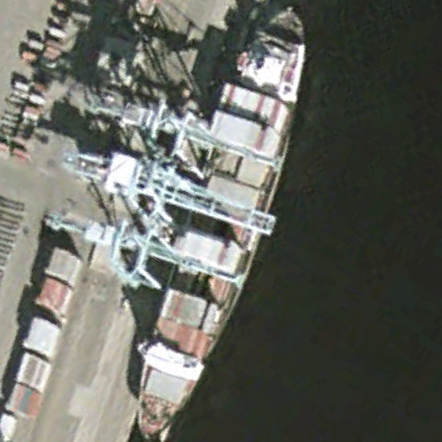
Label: civil